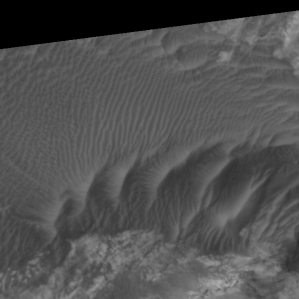
Label: non_frost